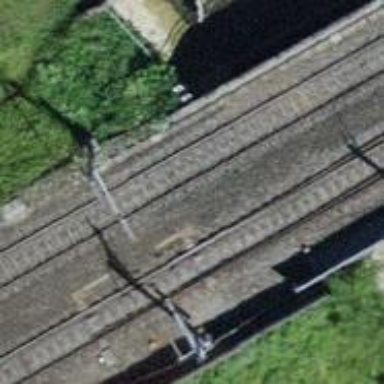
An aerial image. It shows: Bridge with electrified rail tracks and contact line.